Question: I use entity Framework 4.2 and MVC 4
I Got this model/Database structure
UserID(PK)
FirstName
LastName
Email
FavID(PK)
Color
Why
UserID(FK)
Is it possible in one Create Controller Action to fill the UserInformation table and then Fill the UserFavoriteColor.
I Know I could perform this in two steps by creating 2 separates sectiosn. But this is not what I want.

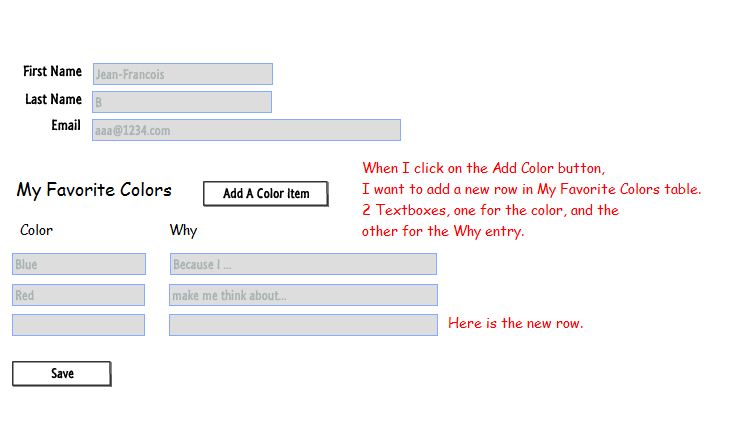
Answer: Typically, you would use jQuery to insert a new row. Since we don't know what your code looks like, it's hard to show you exactly how this should be done, but you can look at the examples here:
<URL>
The trick is that you have to name them appropriately so that the model binder will add them to your collection when you click save. Then you have to write code in your post method to walk through the list of colors and add any records that don't exist already.
This is a relatively complex thing, so it's not something that can be easily covered in a single answer here.
Another option is to simply have an action for the add-new button, and this inserts a blank record into the data collection, which on postback will now get 3 records (one of them with null values). When you fill in the values, it will then postback to the main post method and udate the blank record.
This solution has the drawback that if the user adds a new record and doesn't save, the blank record stays in the database.